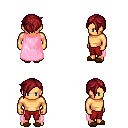
a pixel art fantasy rpg character, male body template, human, tanned skin, pink cape, red pants, brunette pixie cut hairstyle, brown slippers, four views (front, back, left, right), 2x2 character sprite sheet, small pixel art, hard edges, no anti-aliasing